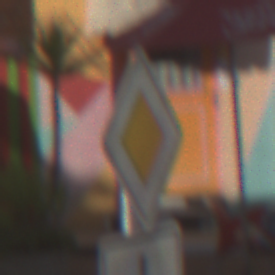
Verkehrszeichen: Vorfahrtsstrasse
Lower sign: VerlaufVorfahrtsstrasse3
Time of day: MorningAfternoon
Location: Outdoor (Special)
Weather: PartlyCloudy
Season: NotSpecified
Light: Natural